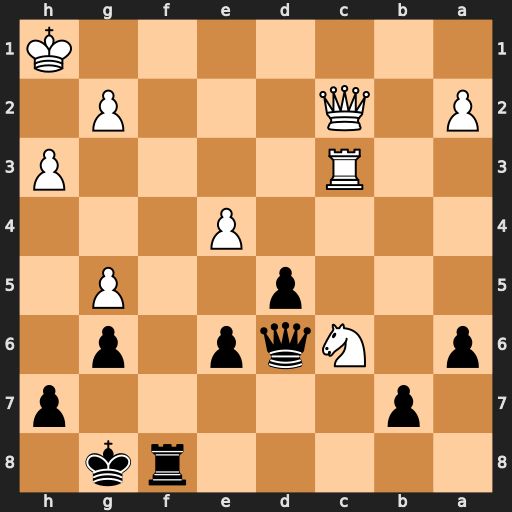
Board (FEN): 5rk1/1p5p/p1Nqp1p1/3p2P1/4P3/2R4P/P1Q3P1/7K
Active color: b
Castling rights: -
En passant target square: -
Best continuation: Rf1#